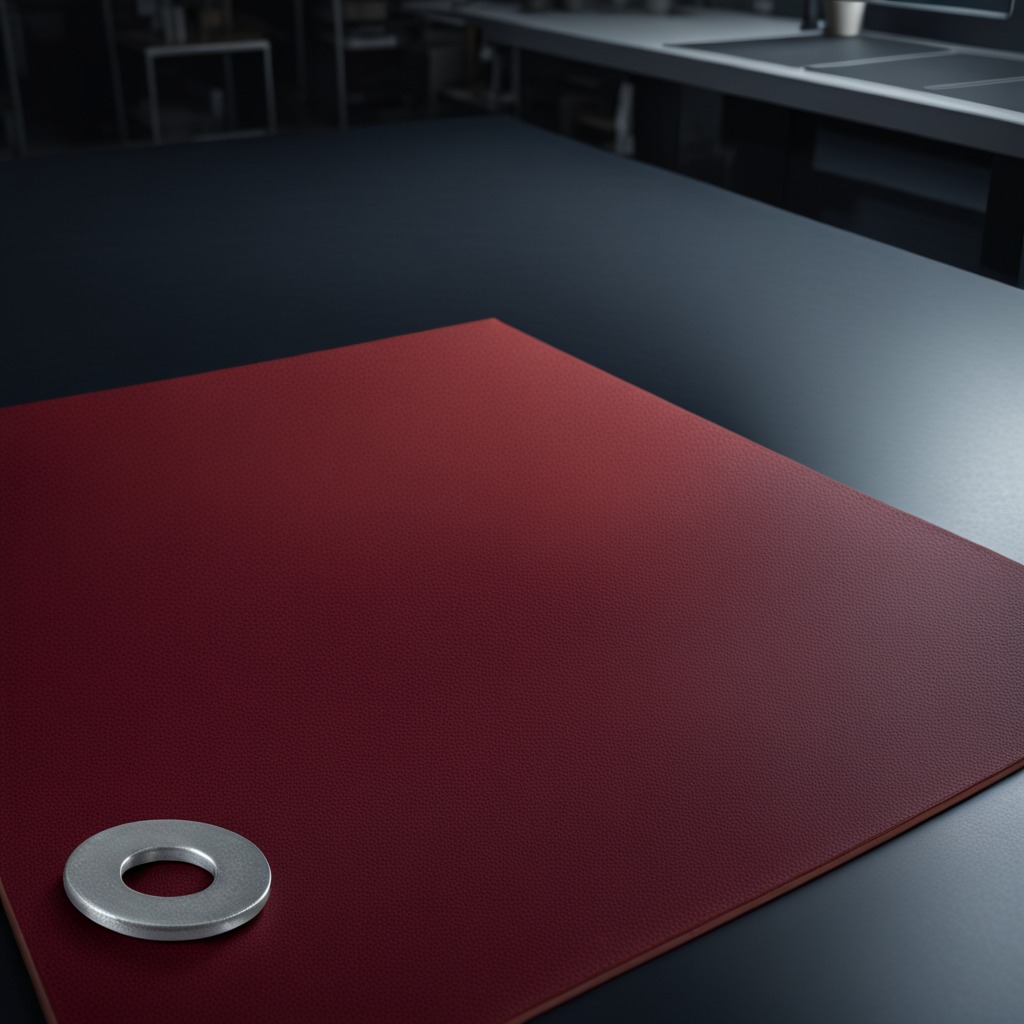
A flat metal washer lying on a clean granite tabletop covered with a red rubber mat inside a workshop at night dim ambient light soft shadows worn but beneath the mat